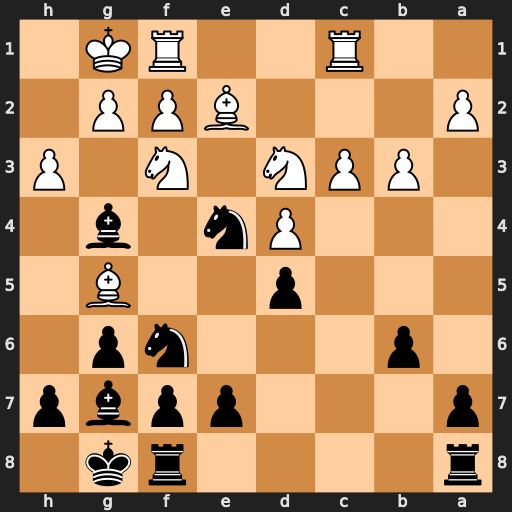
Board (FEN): r4rk1/p3ppbp/1p3np1/3p2B1/3Pn1b1/1PPN1N1P/P3BPP1/2R2RK1
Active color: b
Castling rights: -
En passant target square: -
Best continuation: Bxf3 Bxf3 Nxg5